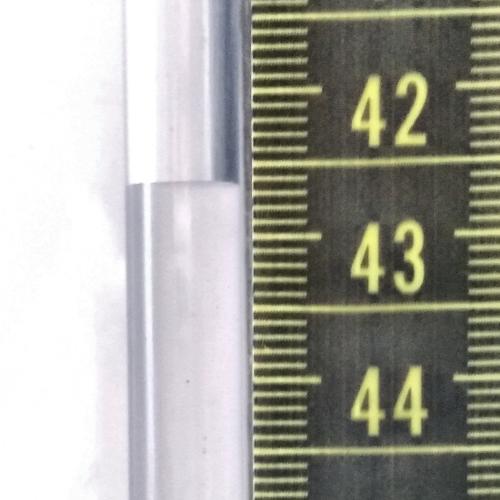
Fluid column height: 42.7 cm